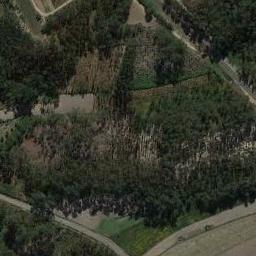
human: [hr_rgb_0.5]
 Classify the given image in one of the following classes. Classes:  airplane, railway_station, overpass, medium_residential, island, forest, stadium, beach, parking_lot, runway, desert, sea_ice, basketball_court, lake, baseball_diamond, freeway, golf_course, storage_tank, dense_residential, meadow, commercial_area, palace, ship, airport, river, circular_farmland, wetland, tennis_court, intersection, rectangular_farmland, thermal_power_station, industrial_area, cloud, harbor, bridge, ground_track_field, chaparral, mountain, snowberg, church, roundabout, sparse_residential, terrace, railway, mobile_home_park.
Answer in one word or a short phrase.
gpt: forest